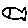
Label: fish